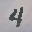
Label: 4